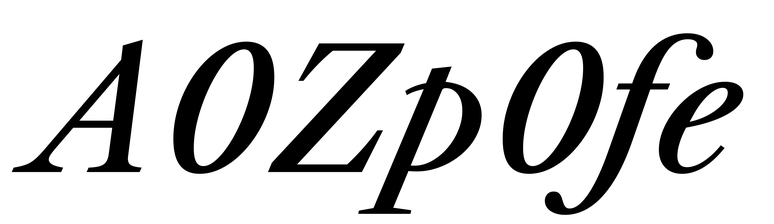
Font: LibreCaslonText-Italic_Medium_Italic